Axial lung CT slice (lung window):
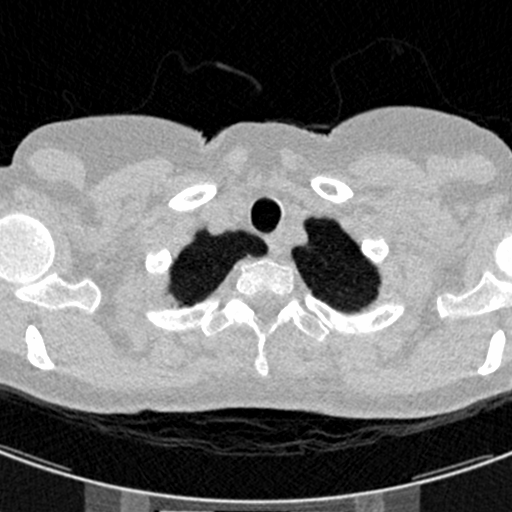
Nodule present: no